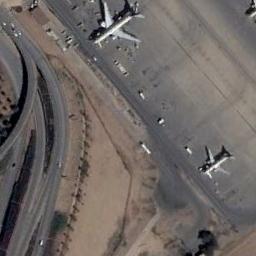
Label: airplane